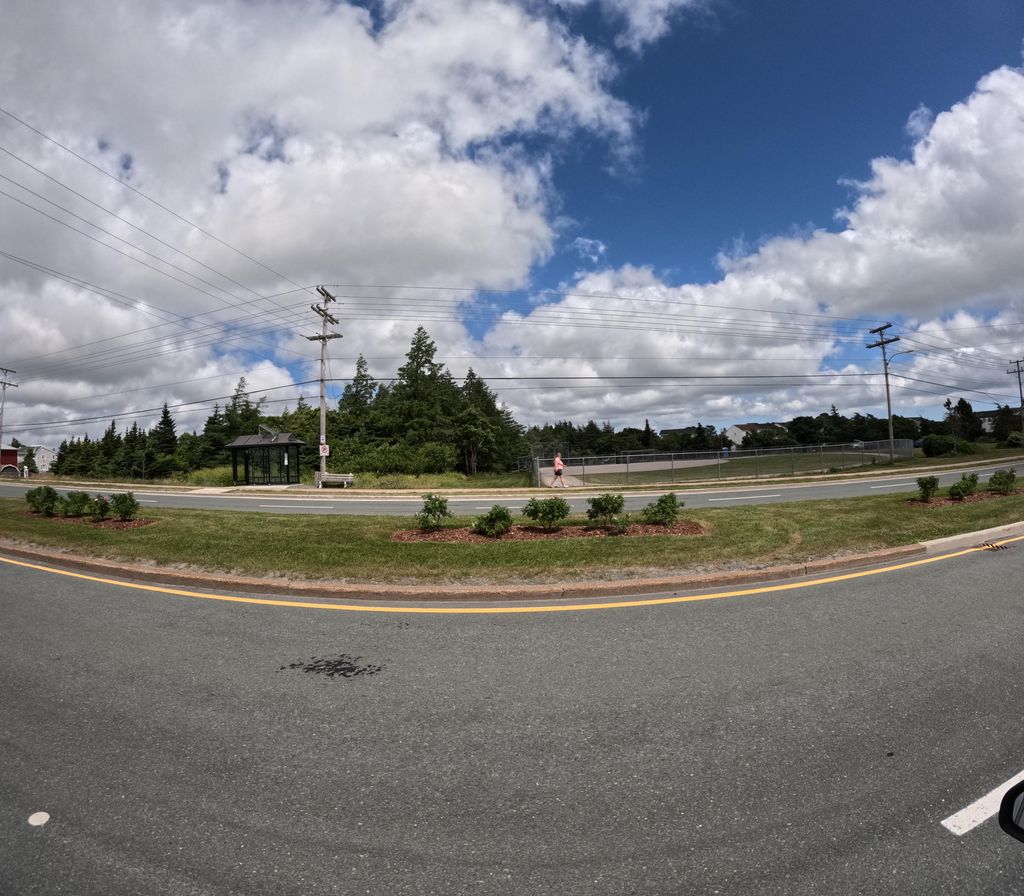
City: st_johns